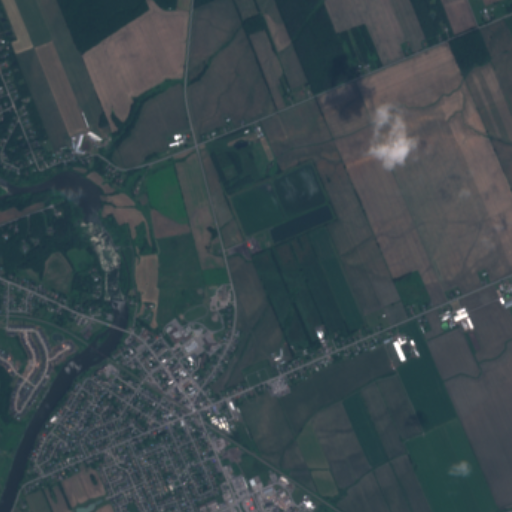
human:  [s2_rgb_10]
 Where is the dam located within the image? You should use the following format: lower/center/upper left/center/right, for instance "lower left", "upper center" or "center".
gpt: The dam is located in the center left of the image.
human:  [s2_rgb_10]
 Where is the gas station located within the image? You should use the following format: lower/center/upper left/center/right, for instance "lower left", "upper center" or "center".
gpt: The gas station is located in the lower center of the image.
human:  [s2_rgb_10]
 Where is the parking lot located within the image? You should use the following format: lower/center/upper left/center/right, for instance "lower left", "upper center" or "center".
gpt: The parking lot is located in the lower center of the image.
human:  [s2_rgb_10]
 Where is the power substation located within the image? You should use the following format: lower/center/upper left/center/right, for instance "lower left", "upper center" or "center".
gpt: The power substation is located in the lower left of the image.
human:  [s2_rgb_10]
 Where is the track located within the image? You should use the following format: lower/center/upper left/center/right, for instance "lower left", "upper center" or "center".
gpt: The track is located in the center of the image.
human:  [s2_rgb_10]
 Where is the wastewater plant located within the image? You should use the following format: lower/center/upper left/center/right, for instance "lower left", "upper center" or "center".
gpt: The wastewater plant is located in the upper center of the image.
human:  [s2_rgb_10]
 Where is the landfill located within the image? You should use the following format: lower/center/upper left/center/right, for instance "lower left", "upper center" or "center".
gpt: There is no landfill in the image.